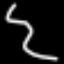
Label: squiggle